Current action and preconditions to check: trajectory_clear

Your task: For each precondition in the list above, predict whether it will hold at this action.

Consider the current scene as observed from the mobile robot's camera, and analyze the predicted future states of all dynamic agents (e.g., people, animals, vehicles, or any moving entities) within the NEXT SECOND.

IMPORTANT: Only answer "very likely" if you are absolutely certain—based on strong, clear evidence—that a dynamic agent will violate the precondition in the predicted future state. Do NOT answer "very likely" for unlikely, ambiguous, or low-probability risks.

Ask yourself for each precondition: Is there a high probability, with clear and convincing evidence, that the predicted future states of any dynamic agent will interfere with the predicted future state of the currently executing action within the NEXT SECOND, causing that precondition to fail?

Assess the risk level based on these predictions. Use "likely" or "very likely" if motions create a clear risk of interference.

Use "neutral" or "improbable" if agents are nearby but their predicted paths are clearly diverging or non-conflicting.

Failure Risk Categories: "very improbable", "improbable", "neutral", "likely", "very likely"

Answer Format: Output ONLY the probability_of_failure value from these categories: "very improbable", "improbable", "neutral", "likely", "very likely"

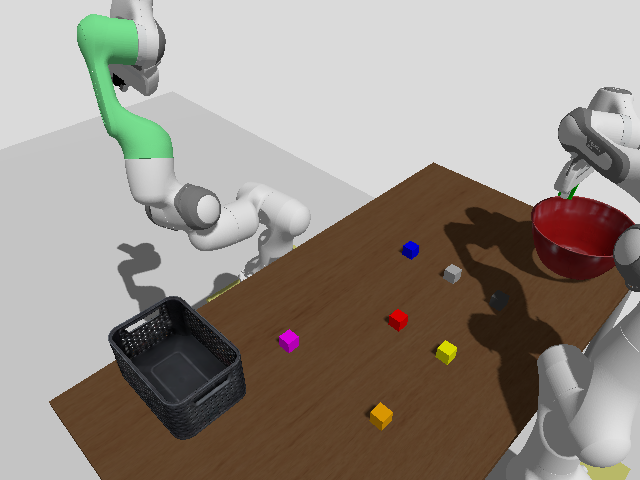

Answer: very improbable